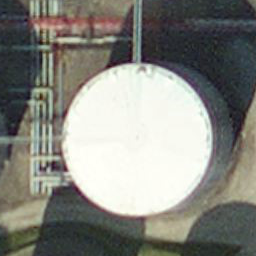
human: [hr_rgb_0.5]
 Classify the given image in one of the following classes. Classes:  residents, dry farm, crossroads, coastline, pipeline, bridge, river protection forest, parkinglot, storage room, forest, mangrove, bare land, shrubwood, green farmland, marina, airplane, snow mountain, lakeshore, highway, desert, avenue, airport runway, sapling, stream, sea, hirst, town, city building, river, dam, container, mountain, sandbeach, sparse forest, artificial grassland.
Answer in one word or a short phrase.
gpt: storage room